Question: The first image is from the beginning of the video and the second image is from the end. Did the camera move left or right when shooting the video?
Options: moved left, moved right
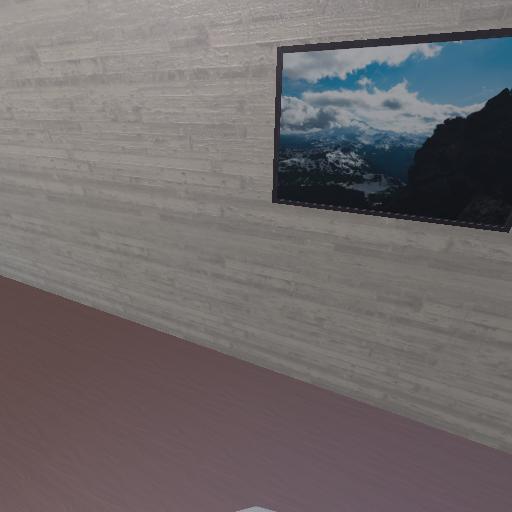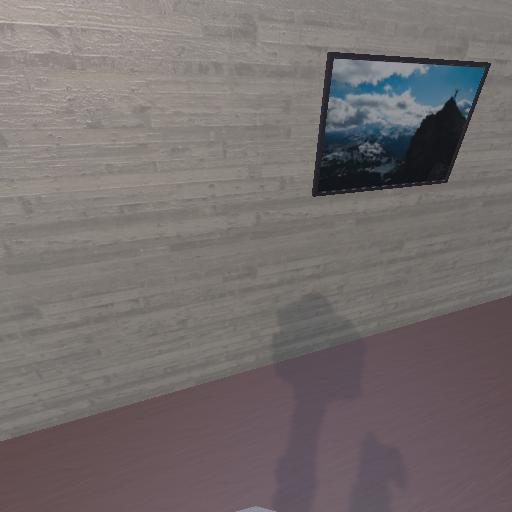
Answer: moved left